Here is the time-frequency (STFT) view of a rotor kit's vibration measurement. What is the most likely rotor condition (normal, misalignment, unbalance, looseness)?
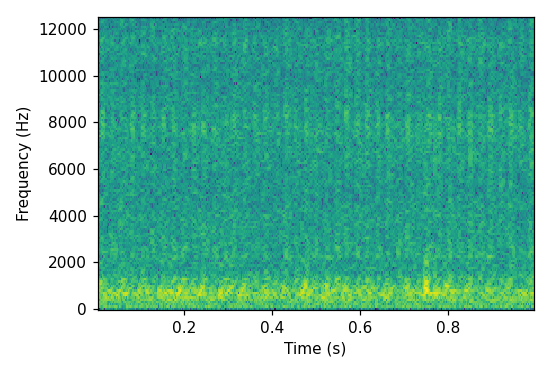
Answer: misalignment